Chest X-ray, PA view. Patient: 38 years old, sex F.
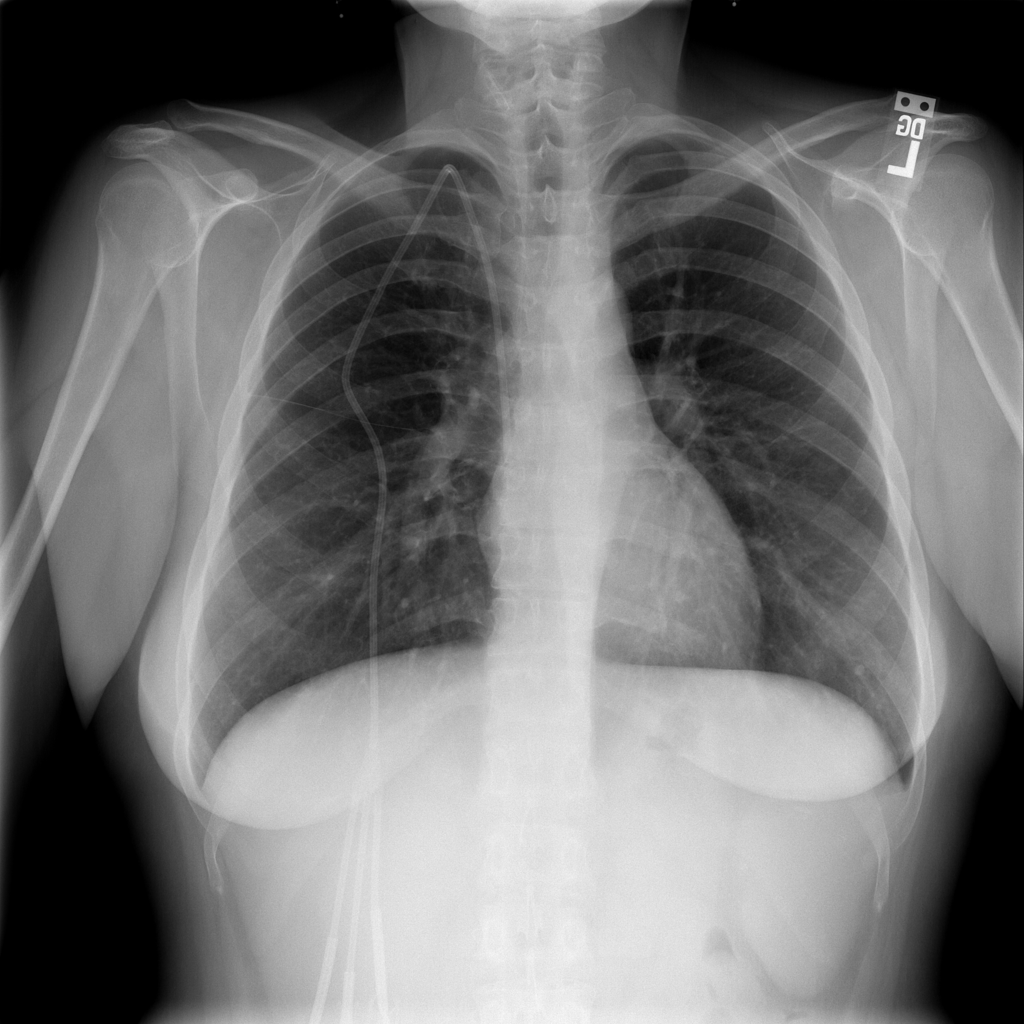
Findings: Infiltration